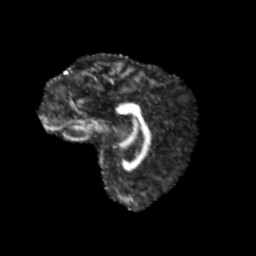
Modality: FA
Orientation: sagittal
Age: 12
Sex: male
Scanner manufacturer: siemens
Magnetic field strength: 3 T
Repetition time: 3.8 s
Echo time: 0.07 s